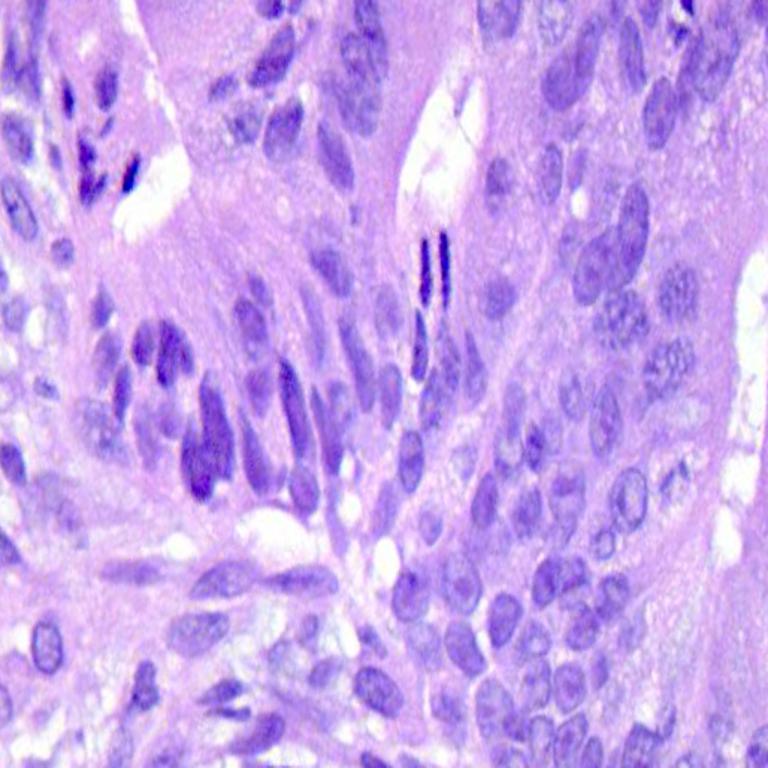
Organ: colon
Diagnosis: adenocarcinomas